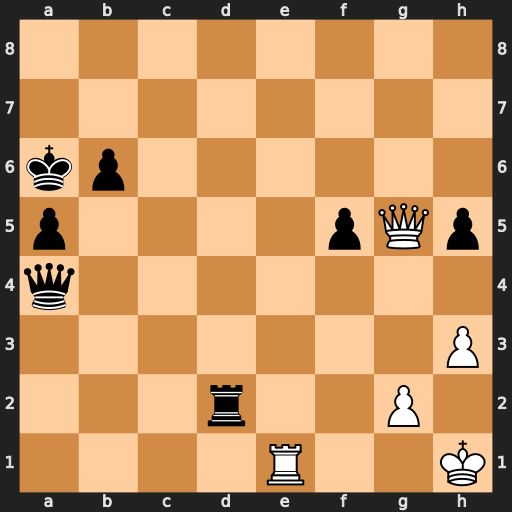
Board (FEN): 8/8/kp6/p4pQp/q7/7P/3r2P1/4R2K
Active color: w
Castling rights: -
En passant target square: -
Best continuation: Qxd2